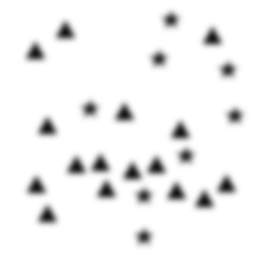
Squares: 0
Triangles: 16
Stars: 8
Total shapes: 24